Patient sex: F
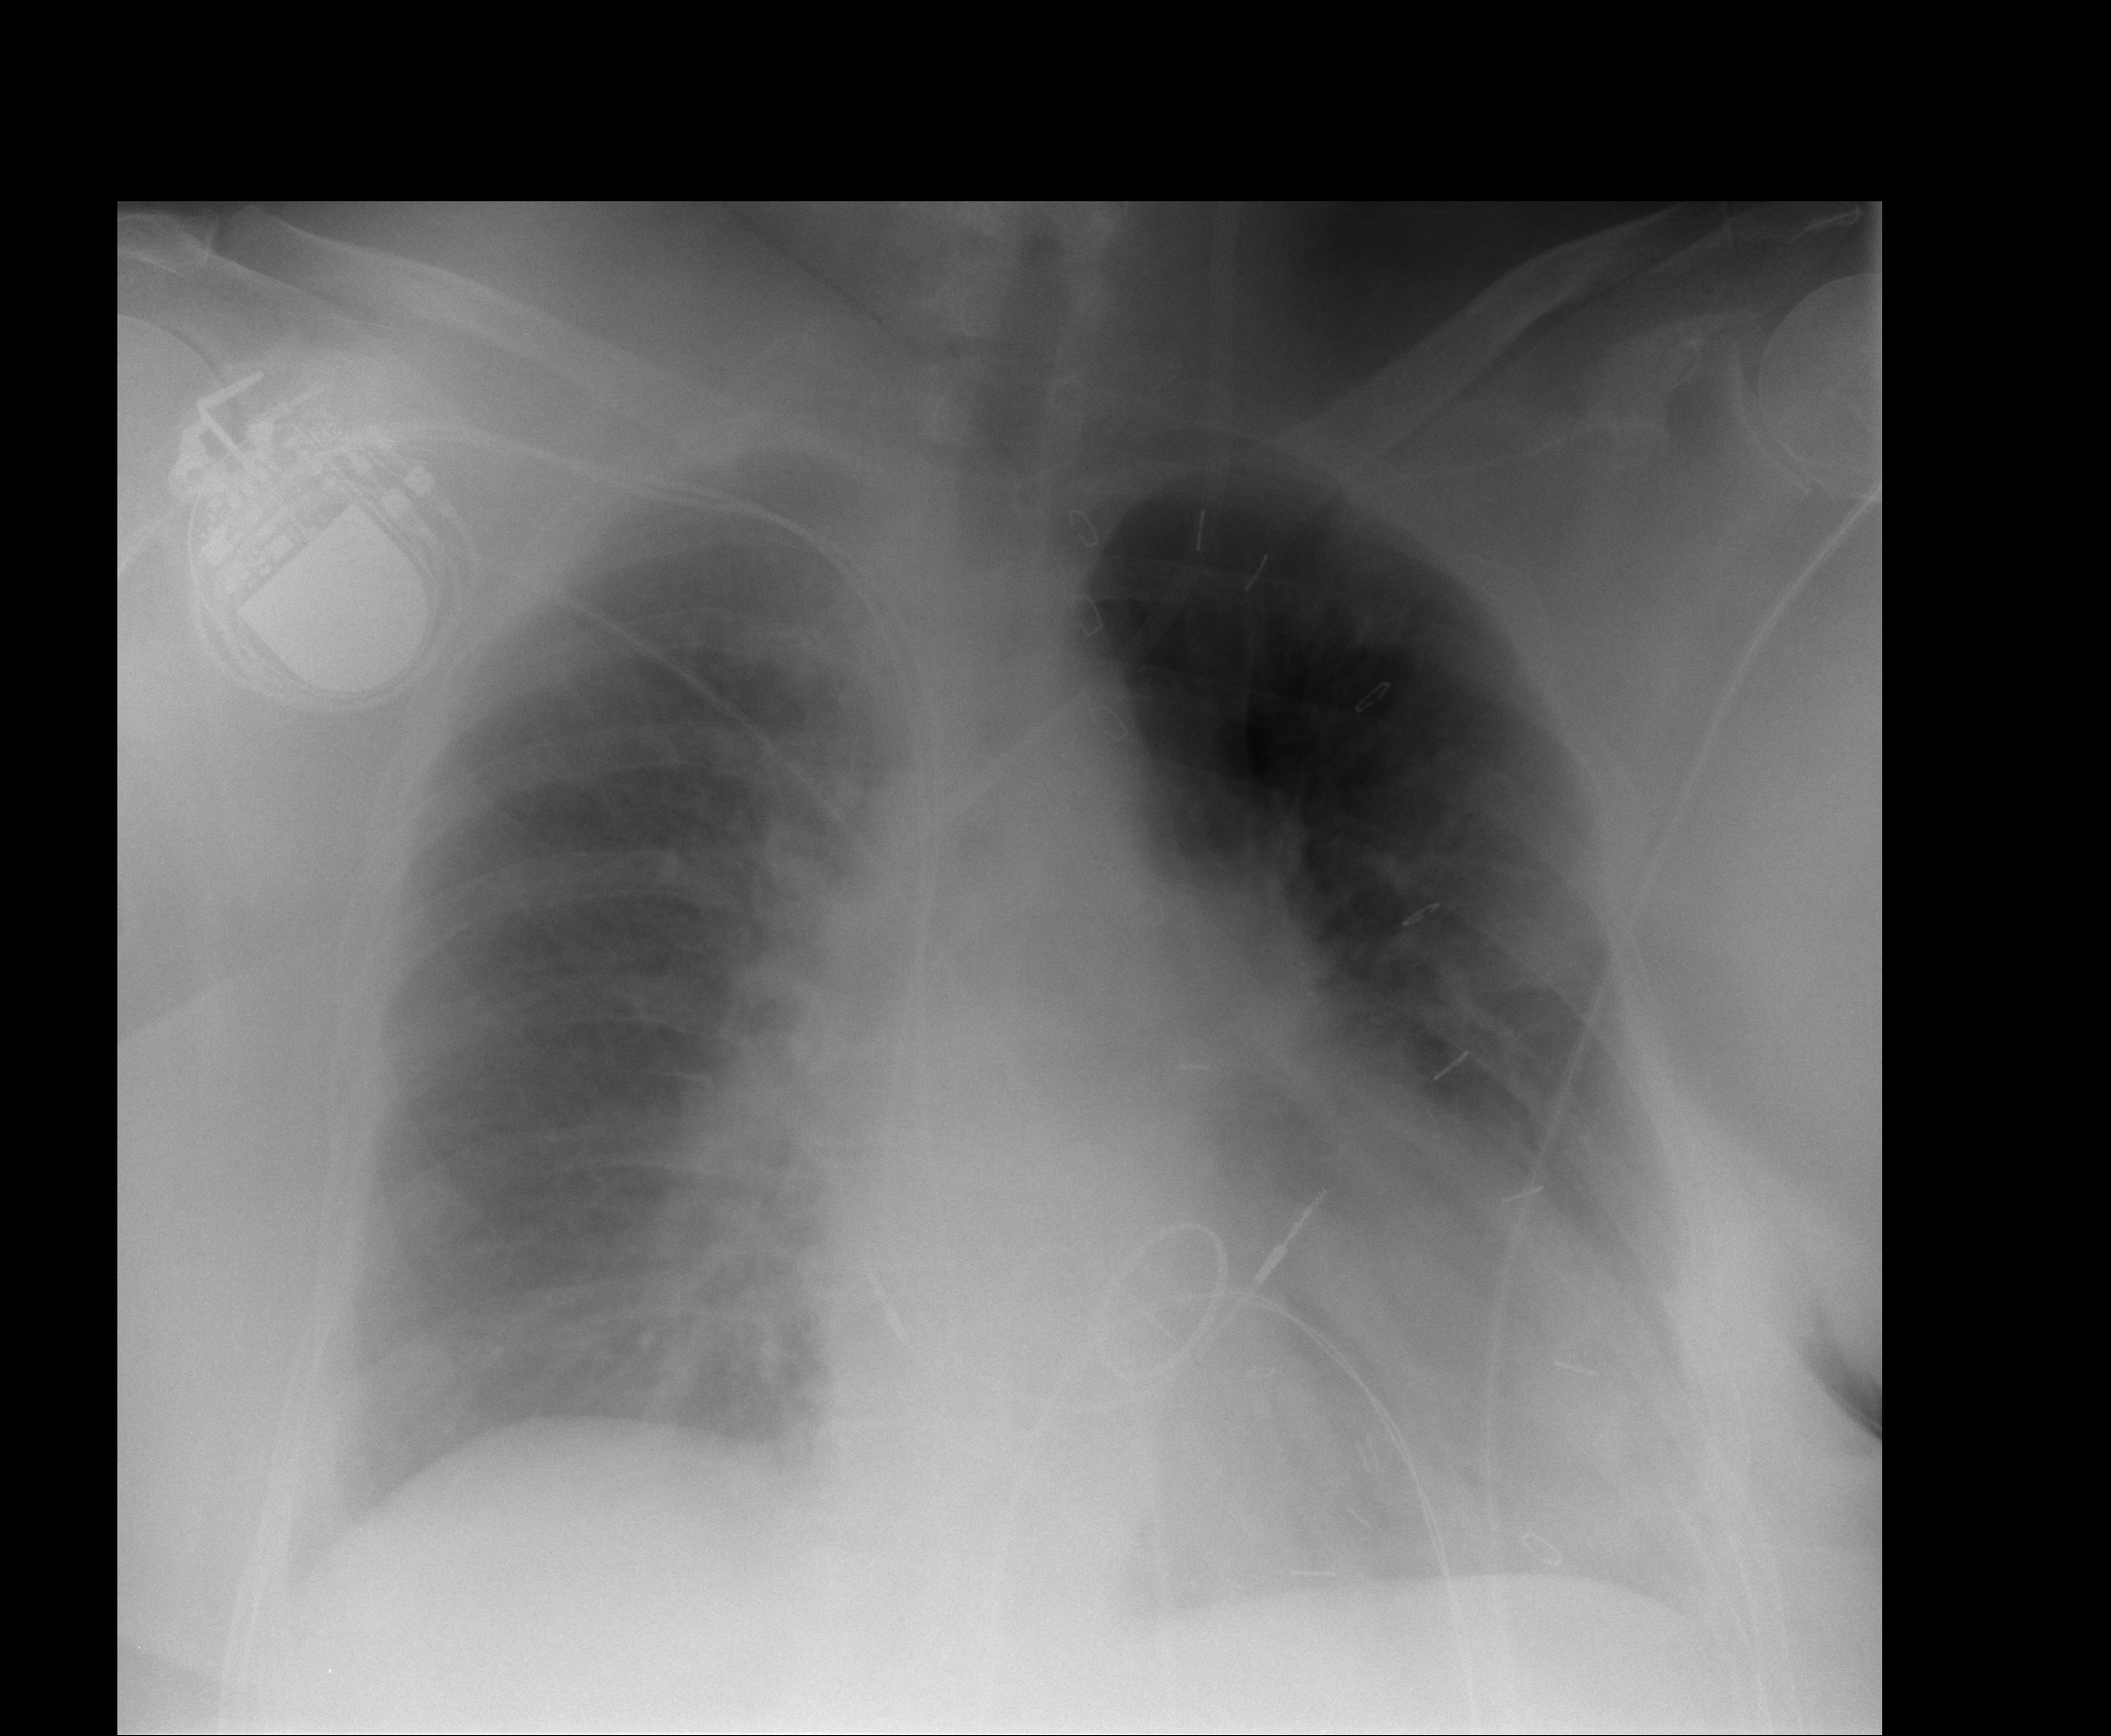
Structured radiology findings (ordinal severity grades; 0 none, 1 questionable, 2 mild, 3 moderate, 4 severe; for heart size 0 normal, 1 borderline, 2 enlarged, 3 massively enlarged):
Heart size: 0
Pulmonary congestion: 3
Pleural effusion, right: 0
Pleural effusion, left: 2
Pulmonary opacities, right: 1
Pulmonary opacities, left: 2
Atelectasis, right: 2
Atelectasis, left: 2